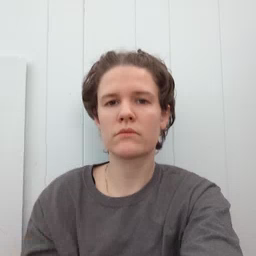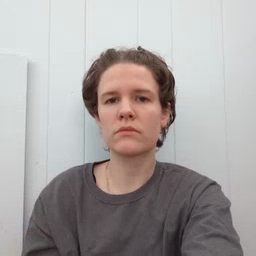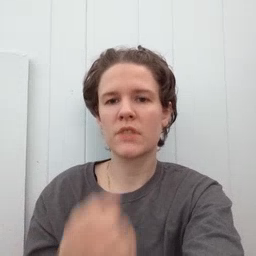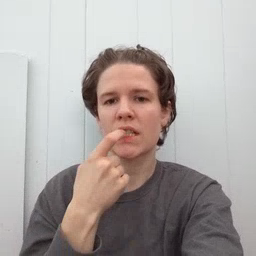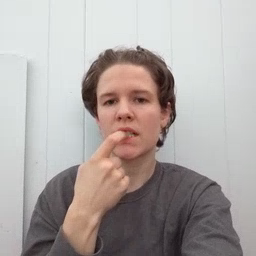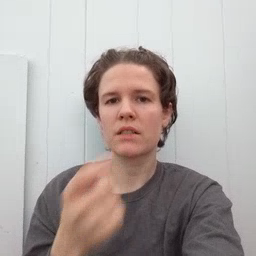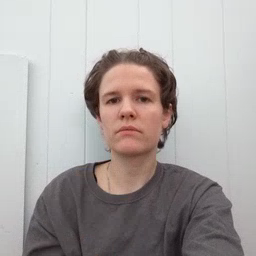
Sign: tooth